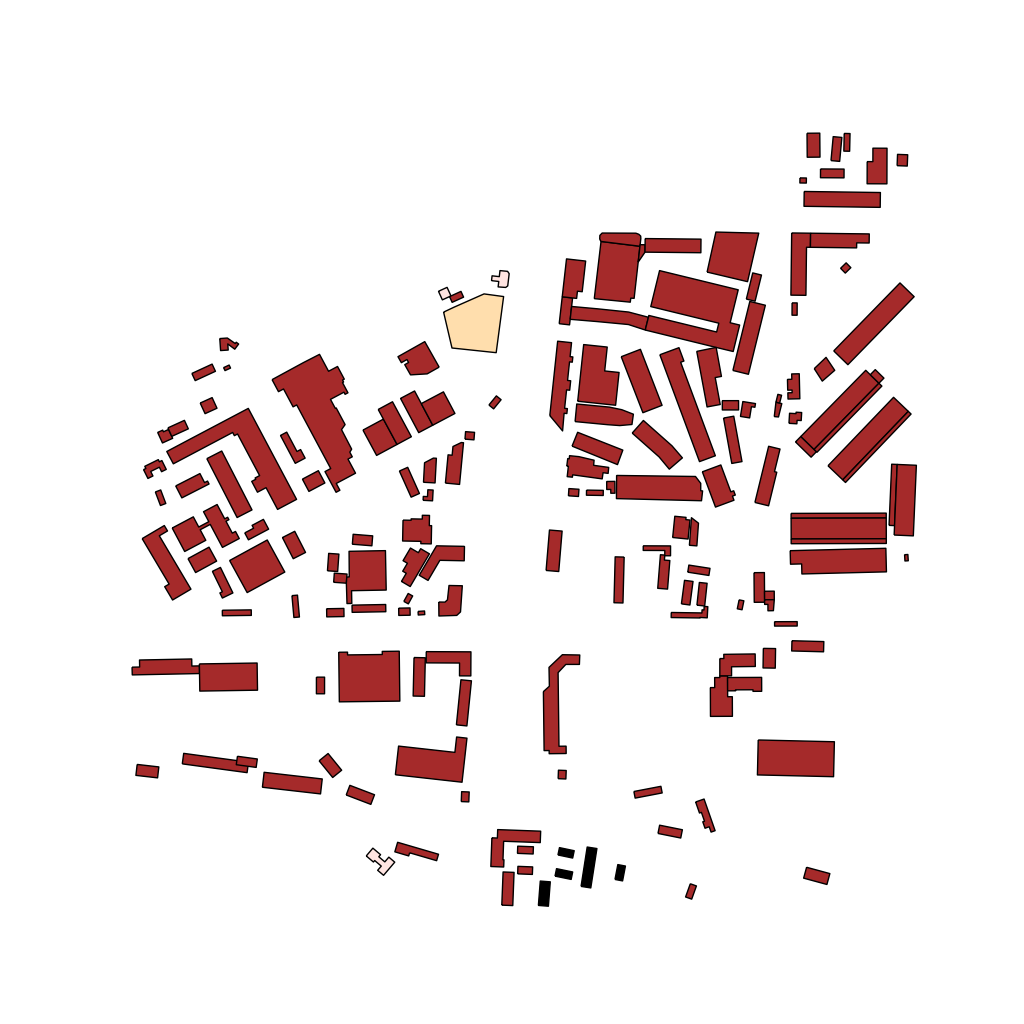
Tags: overhead vector_map, business, industrial, recreation, residential, special, soviet, individual_rise, low_rise, medium_rise, density_1, Building, Facility, Gas, Supermkt, 1.0 km²